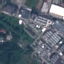
Land use / land cover class: Industrial